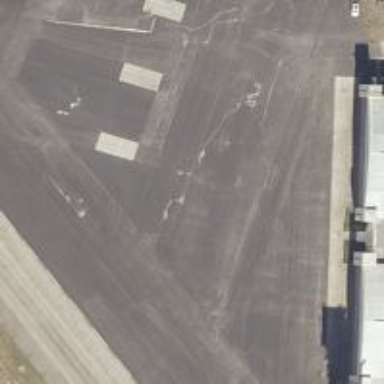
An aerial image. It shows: View of taxiway at the airport.